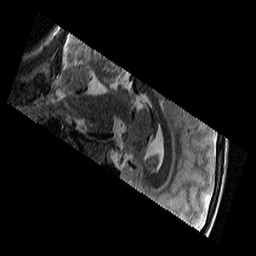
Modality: T2w
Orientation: sagittal
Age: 9
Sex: male
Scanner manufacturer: siemens
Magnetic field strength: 3 T
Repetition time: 9.23 s
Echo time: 0.067 s